Question: I want to know how exactly MOV BYTE PTR instruction works, I have one example here that I can't understand the result. Check it:
'''
MOV CL,BYTE PTR DS:[ESI]
----Ollydbg show this------
DS:[01EA22E0]=41 ('A')
CL=B0
'''
Why CL = B0? Why CL isn't 41? If I go to ESI in dump, I have this
'''
01EA22E0: 41 47 00 C5 B9 F1 63 3C... But any B0 ;(
'''
Check my print:

I really need to solve this, any help will be welcome.
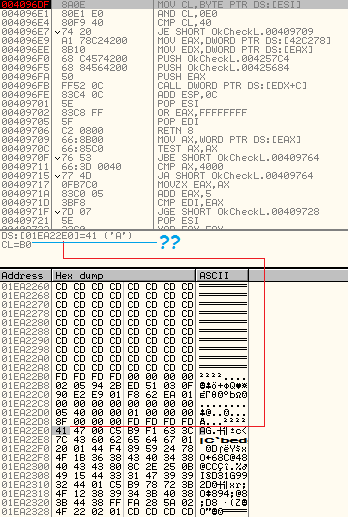
Answer: It is because the debugger is stopped at that instruction, it wasn't actually executed yet. You'll have to single-step one more time to see the CL register updated with the content of memory.